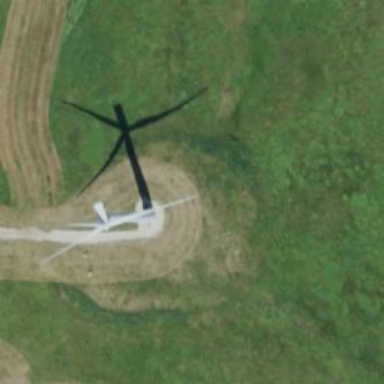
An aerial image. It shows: Wind turbine generator that utilizes wind as its source for generating electricity. It is of the horizontal axis type.